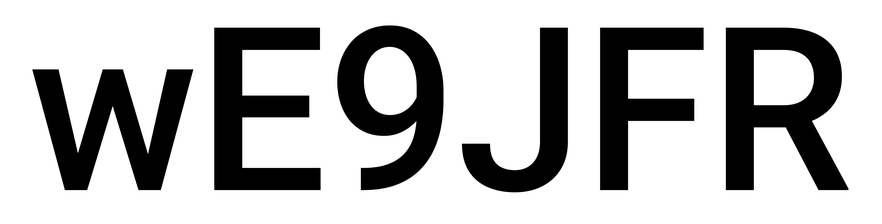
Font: Roboto_Medium